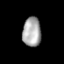
Tissue: prostate
Cell type: Epithelial cells
Senescence score: 0.293
Nuclear area (px): 535
Mean DAPI intensity: 167.576